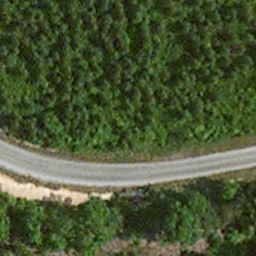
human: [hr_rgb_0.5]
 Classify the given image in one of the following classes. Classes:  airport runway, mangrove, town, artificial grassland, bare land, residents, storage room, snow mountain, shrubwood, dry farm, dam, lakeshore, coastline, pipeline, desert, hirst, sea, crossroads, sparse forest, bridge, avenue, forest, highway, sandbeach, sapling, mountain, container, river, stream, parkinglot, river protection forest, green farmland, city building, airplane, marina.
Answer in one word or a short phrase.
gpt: avenue